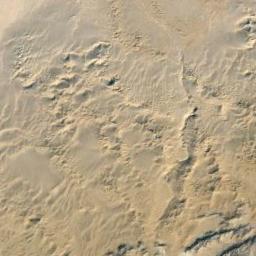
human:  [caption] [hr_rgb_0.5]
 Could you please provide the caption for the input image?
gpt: The desert has yellow sand and some small dunes .

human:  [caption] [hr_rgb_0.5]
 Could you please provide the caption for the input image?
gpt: This is a yellow desert with wavy stripes .

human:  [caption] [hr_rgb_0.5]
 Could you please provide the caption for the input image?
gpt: There are yellow desert with lines of bare land .

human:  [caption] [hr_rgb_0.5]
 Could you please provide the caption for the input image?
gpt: There are many lines in the desert .

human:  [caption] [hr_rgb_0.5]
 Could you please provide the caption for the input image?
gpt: A yellow desert with some mounds of dirt and fissures .